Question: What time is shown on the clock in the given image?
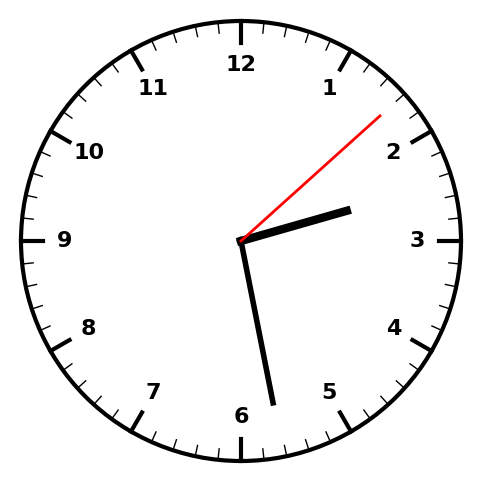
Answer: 02:28:08